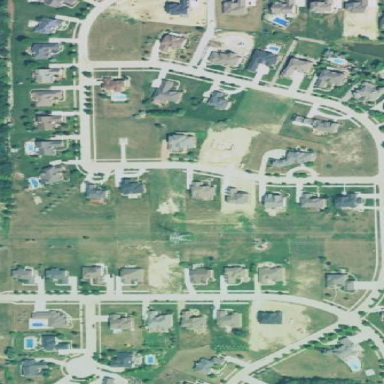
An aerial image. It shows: Residential area consisting of single-family homes.